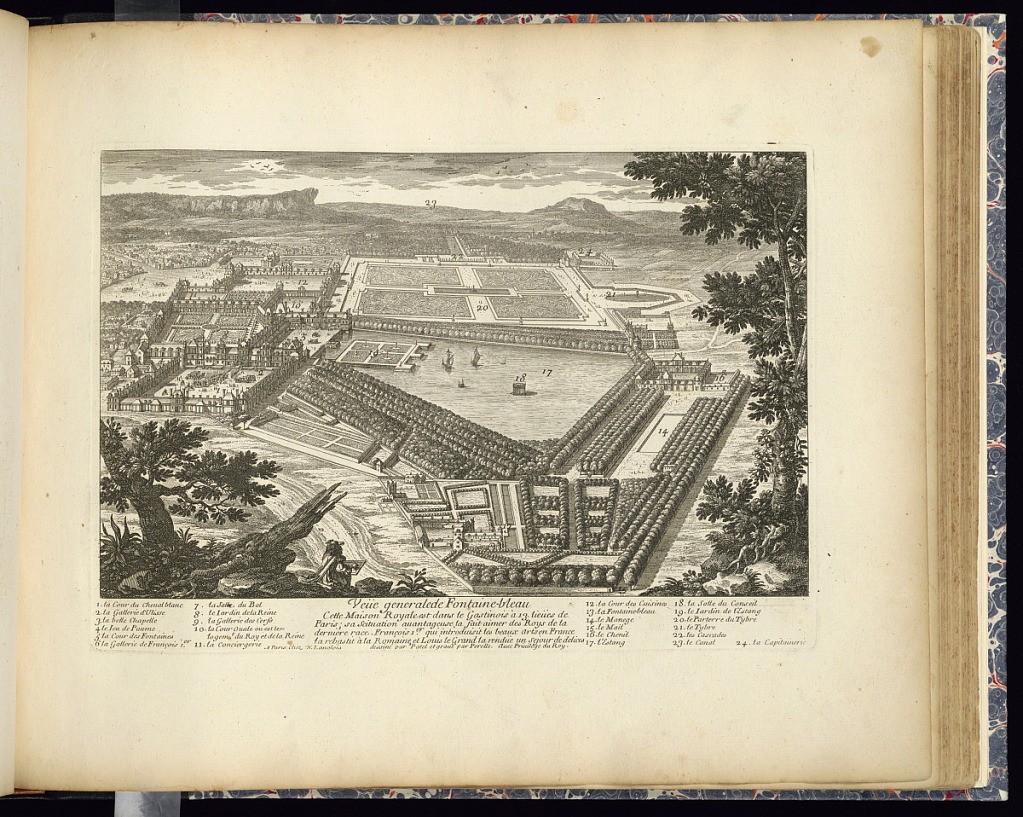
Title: Veüe generale de Fontaine-bleau
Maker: Pierre, I Patel, French, ca. 1605 – 1676
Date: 1660–1703
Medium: Etching on laid paper
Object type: Print
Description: Bird's-eye view of the chateau of Fontainebleau, its gardens, and surrounding landscape, with its buildings, courtyards, formal parterre planting, trees, and large pond with ships sailing. Figures in the courtyards and grounds. In the foreground, trees framing the scene with the artist sitting and sketching the scene. Details are numbered with a legend below. The plate is signed and titled with a short description.